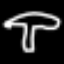
Label: pants